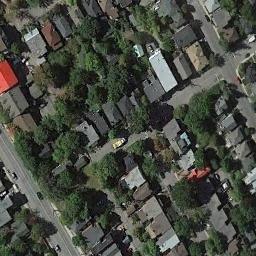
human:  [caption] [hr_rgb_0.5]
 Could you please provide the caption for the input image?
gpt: The medium residential is next to the road and some trees .

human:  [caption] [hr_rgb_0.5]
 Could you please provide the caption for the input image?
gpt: The medium residential area has lots of neatly arranged houses and lots of trees are among these houses .

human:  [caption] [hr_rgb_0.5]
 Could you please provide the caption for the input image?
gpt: There are many trees and buildings in the middle residential area .

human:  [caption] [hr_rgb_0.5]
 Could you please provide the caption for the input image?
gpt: There aren't many houses in the mid-sized area .

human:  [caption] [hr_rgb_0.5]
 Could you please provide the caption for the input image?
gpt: There are many buildings and green trees on the medium residential area .